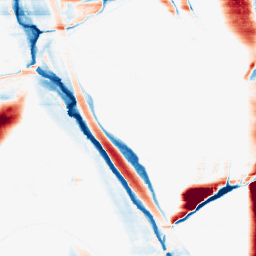
Category: morphological
Decomposition family: morphological_rect
Decomposition parameters: operation: average
width: 50
height: 3
Upsampling method: bspline
Upsampling parameters: scale: 2
Upsampling scale: 2